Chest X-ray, AP view. Patient: 34 years old, sex M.
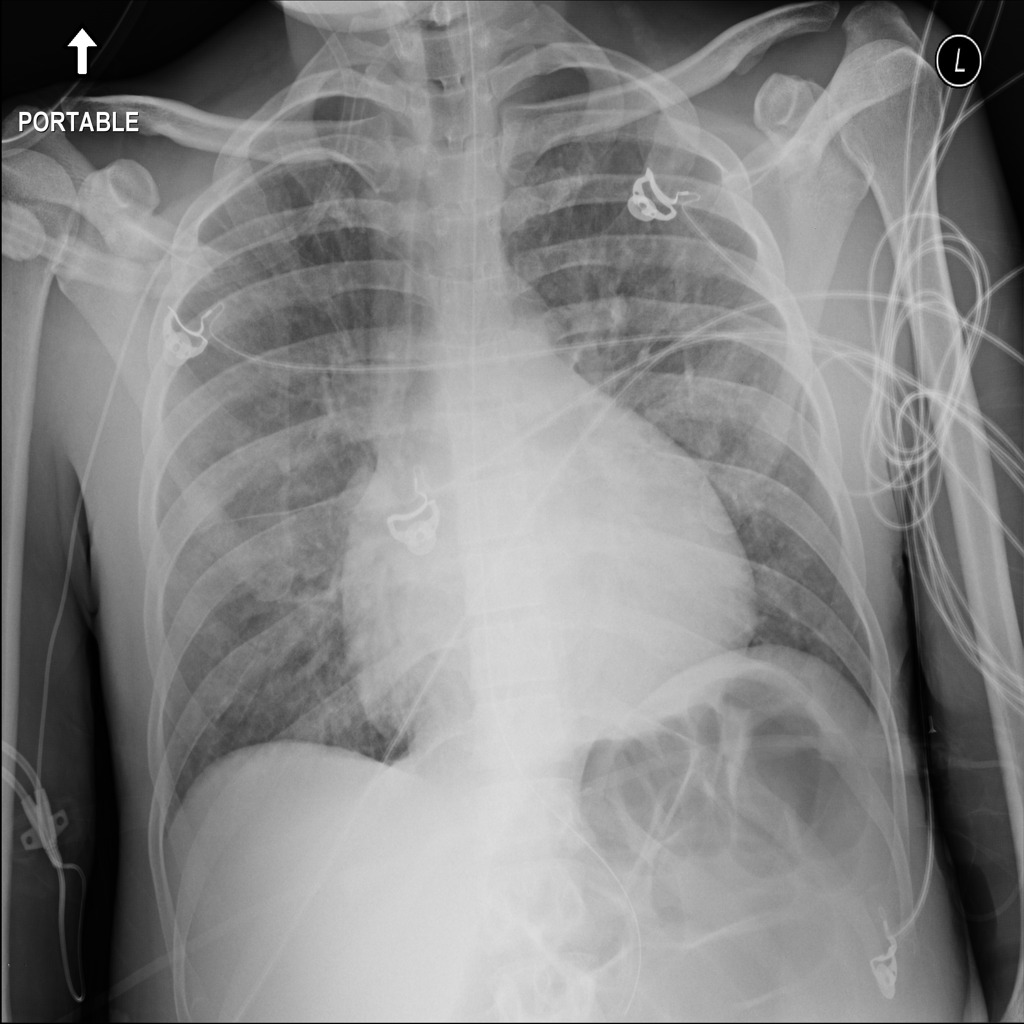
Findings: Cardiomegaly